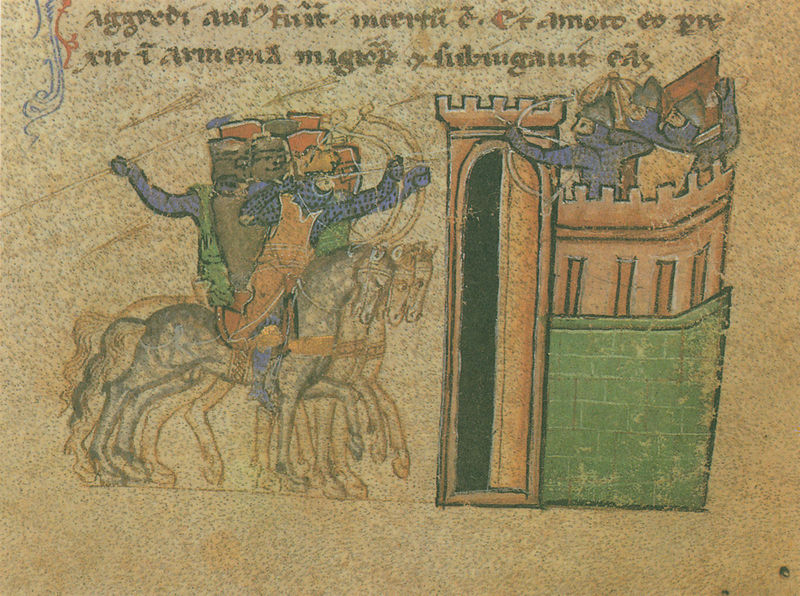
Titel: Alexanderroman
Institution: Leipzig, Stadtbibliothek
Schlagwörter: angriff, blau, kampf, grün, tür, gotik, pferd, pferde, reiter, turm, schrift, bogen, mauer, krieg, soldaten, detail, tor, zinnen, buch, burg, seite, text, helm, ritter, armee, rüstung, helme, mauern, mittelalter, stadtmauer, speer, pfeil, bogenschütze, latein, buchmalerei, kettenhemd, belagerung, verteidignug